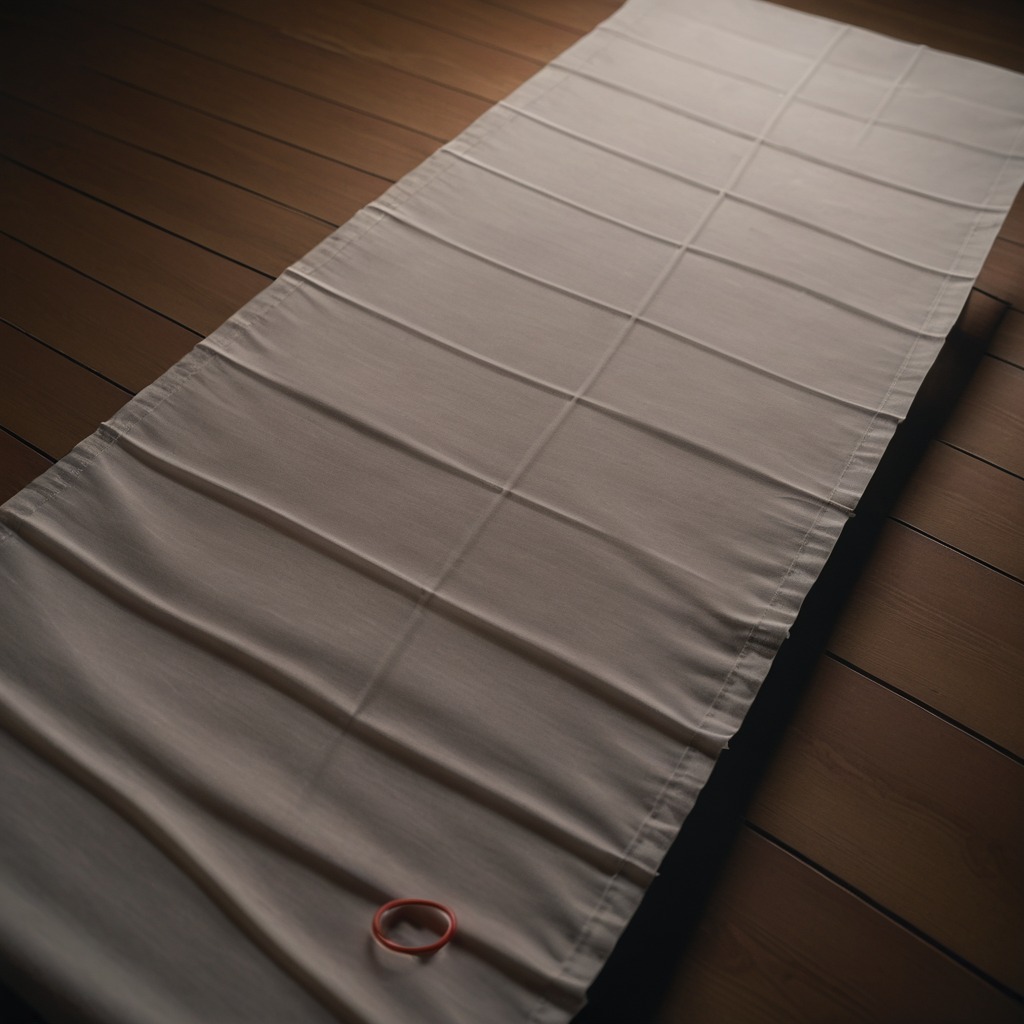
A rubber O-ring is lying on the wooden table.